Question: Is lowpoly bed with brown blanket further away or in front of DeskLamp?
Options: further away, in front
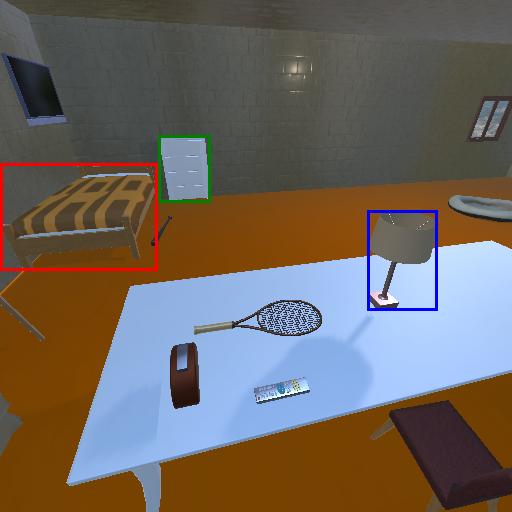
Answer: further away